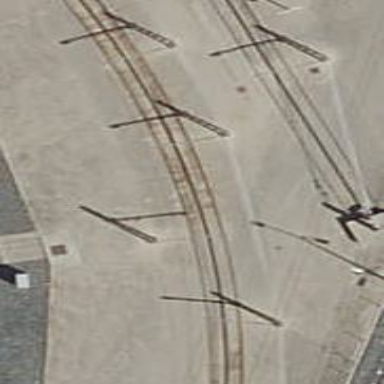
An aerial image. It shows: Yard with electrified contact line.